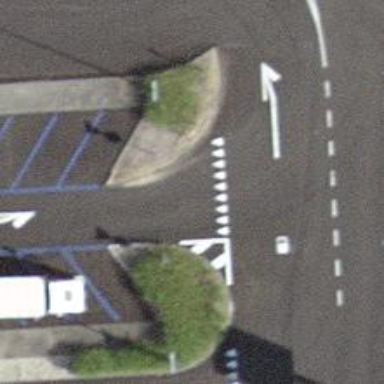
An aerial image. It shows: Road with "give way" sign.